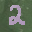
Label: 2